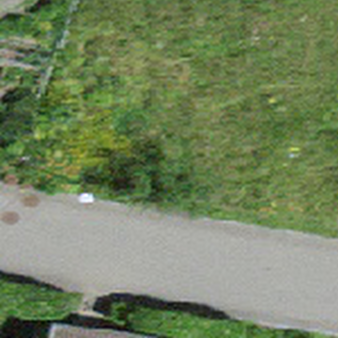
Label: other